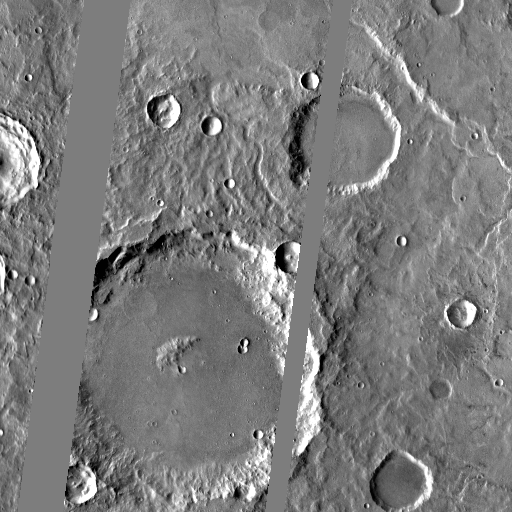
Crater classes present: Background, Other, Layered, Buried, Secondary